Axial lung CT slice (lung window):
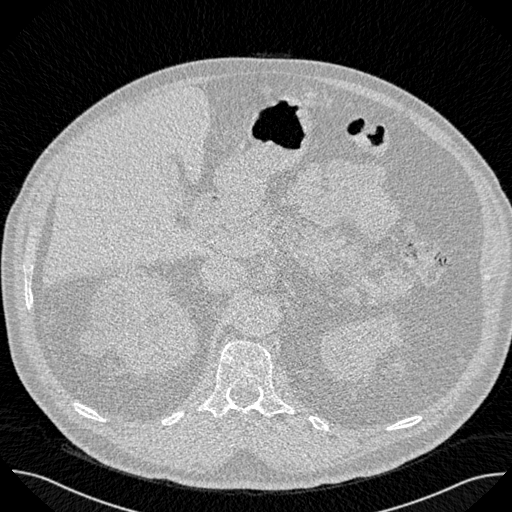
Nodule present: no